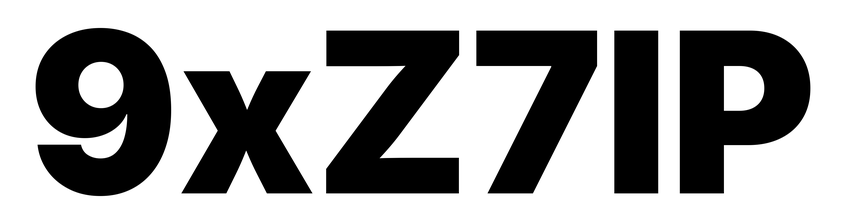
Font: Inter_Black